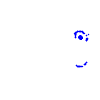
Particle: pion